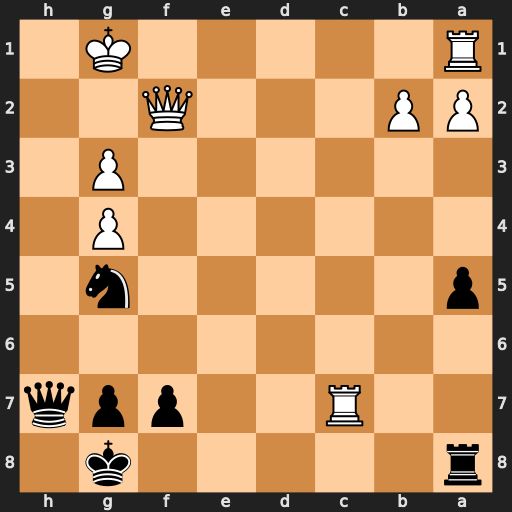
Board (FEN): r5k1/2R2ppq/8/p5n1/6P1/6P1/PP3Q2/R5K1
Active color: b
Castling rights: -
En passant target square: -
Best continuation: Nh3+ Kg2 Nxf2